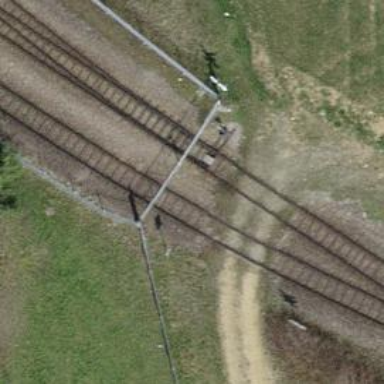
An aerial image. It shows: Railway level crossing.